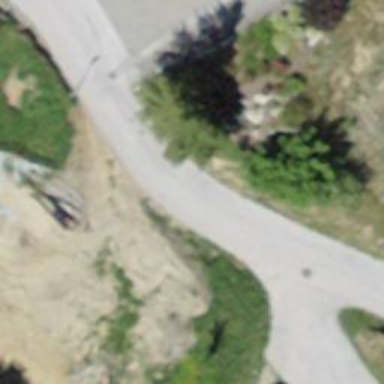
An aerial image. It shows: Smooth asphalt road in residential area.